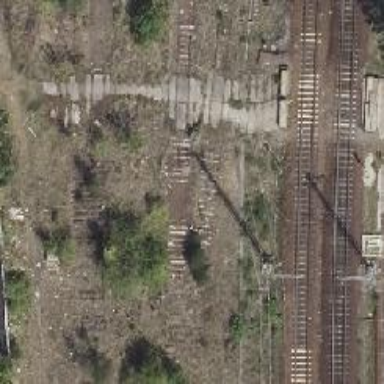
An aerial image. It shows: Abandoned railway with historical significance.